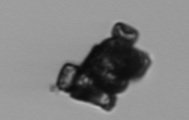
Label: Delphineis